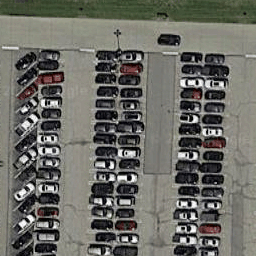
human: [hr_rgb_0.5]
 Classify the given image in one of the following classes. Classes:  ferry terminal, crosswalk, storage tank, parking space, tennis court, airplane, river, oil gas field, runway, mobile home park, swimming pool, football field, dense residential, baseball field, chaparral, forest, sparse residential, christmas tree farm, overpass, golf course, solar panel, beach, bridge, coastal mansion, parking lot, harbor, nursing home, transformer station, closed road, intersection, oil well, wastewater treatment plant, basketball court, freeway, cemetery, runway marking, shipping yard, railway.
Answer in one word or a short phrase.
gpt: parking lot